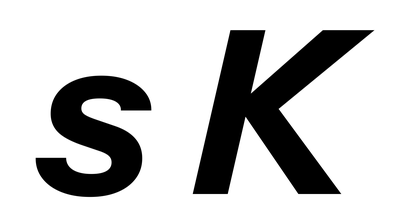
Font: InstrumentSans-Italic_Bold_Italic